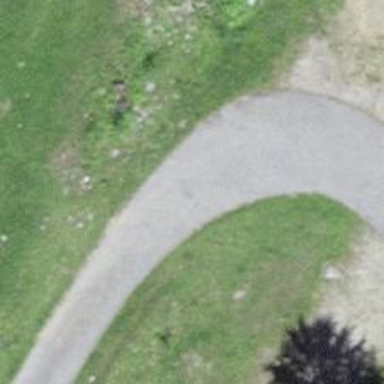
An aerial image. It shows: Paved track with Grade 1 surface.